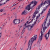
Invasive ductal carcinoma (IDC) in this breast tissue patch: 1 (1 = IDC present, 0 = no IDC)